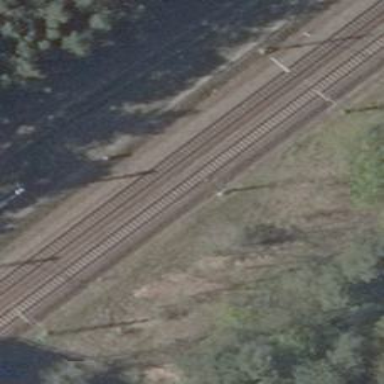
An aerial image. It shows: Railway signal.